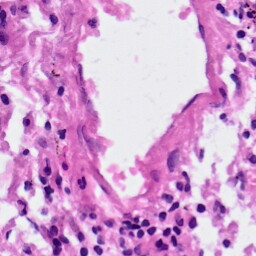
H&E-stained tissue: Lung